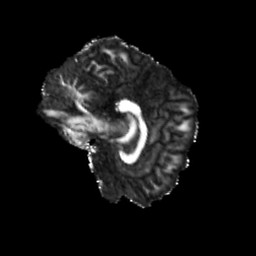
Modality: FA
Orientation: sagittal
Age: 24
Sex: female
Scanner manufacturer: siemens
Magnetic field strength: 3 T
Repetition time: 3.23 s
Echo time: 0.0892 s